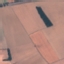
Label: AnnualCrop